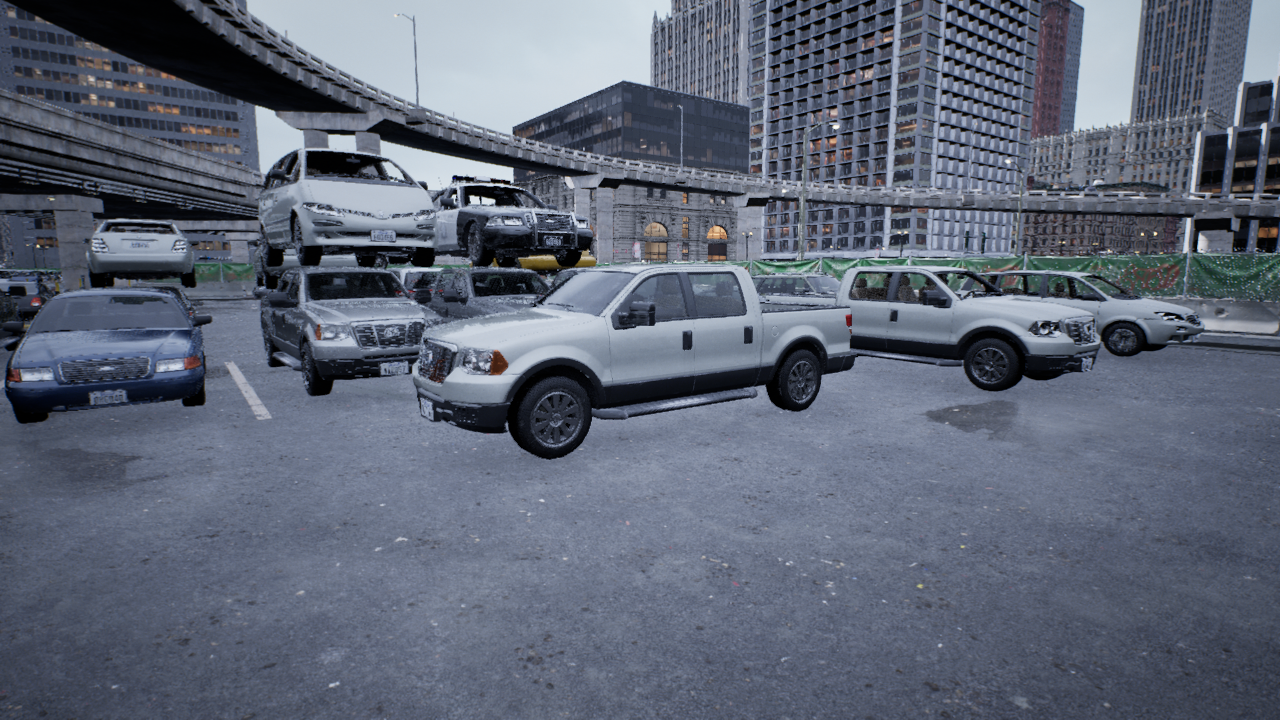
Venue: arterial
Lighting: overcast
Vehicle rig: pickup